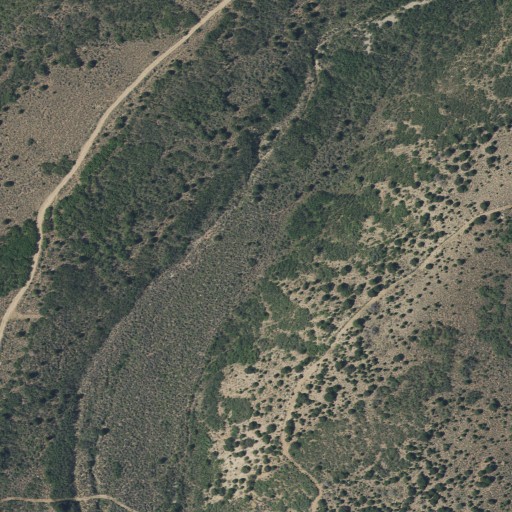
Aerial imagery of valley in Utah named Lackey Basin containing deciduous forest, evergreen forest, and shrub